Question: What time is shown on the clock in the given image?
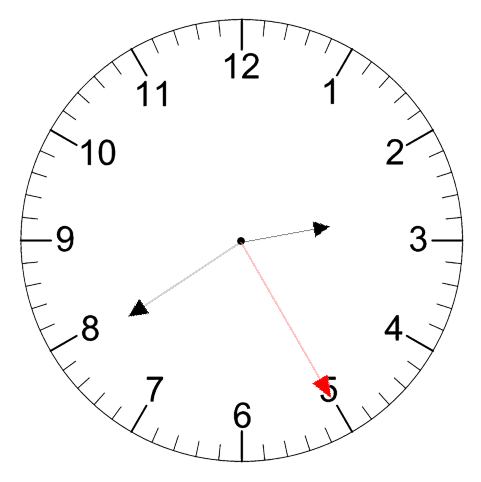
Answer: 02:39:25